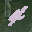
Label: 4